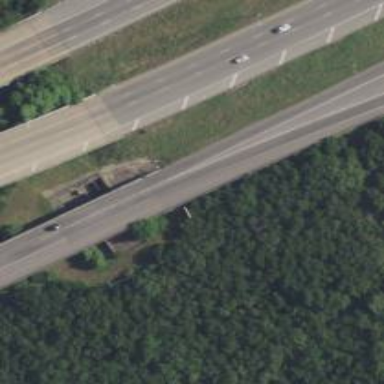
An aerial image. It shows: Secondary road bridge with asphalt surface and frontage road.